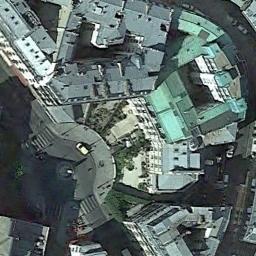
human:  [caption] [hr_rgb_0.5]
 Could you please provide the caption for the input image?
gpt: In a business district there are many tall buildings of different shapes and several roads with many cars and many trees .

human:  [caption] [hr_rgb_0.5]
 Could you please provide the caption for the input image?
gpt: The commercial area is consist of many tall buildings .

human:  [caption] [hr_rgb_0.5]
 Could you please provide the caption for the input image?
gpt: A commercial area with some connected buildings is surrounded by some roads .

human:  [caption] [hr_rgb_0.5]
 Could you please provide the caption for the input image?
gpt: There are two rows of tall buildings in the picture .

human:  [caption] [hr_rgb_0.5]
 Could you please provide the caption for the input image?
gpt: There are some buildings with blue roofs on a commercial area .